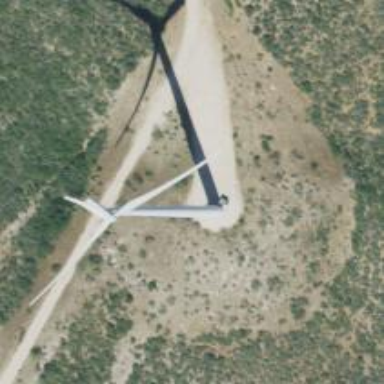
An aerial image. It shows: Wind turbine generator that utilizes wind as its source for generating electricity. It is of the horizontal axis type.